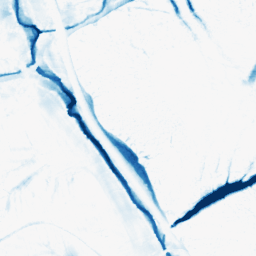
Category: morphological
Decomposition family: morphological_ellipse
Decomposition parameters: operation: closing
width: 20
height: 30
Upsampling method: cubic_mitchell
Upsampling parameters: scale: 4
Upsampling scale: 4